Question: I am designing (not programming) a data-series viewer program for medical data, using C#/WPF. There is one main panel which shows the data, with the common mouse pan/zoom functionality (pan with left drag, horizontal zoom with scroll, vertical auto-fit with double click, selection with right drag).
The problem is: I need vertical and horizontal grid with rulers on the top/left, similar to those seen in audio-editing (goldwave, audacity), cartography (gpsTrackmaker) and ilustration (photoshop, inkscape) programs. Besides, these rulers are even configurable in most plotting APIs (Matlab, GNUPlot, Matplotlib) and even office programs (Excel, Calc).
The main requisite, besides being always aligned and scaled to content, is to have an "anti-clutter" algorithm which only draws tick labels with the maximum granularity possible without the labels "hitting" or hiding one another.
Below is an image showing two zoom levels of the same drawing on Inkscape. The first row shows each hundred labels. The second row shows each decade labels.
The question is: "Since this (the auto-resolution of viewing rulers) seems to be a solved problem in many programs, how should I look for / what are the available resouces/tutorials so I can specify and implement such a control that suits my needs?"
I would appreciate any suggestion or example, preferrably in C#, but could be in any language.

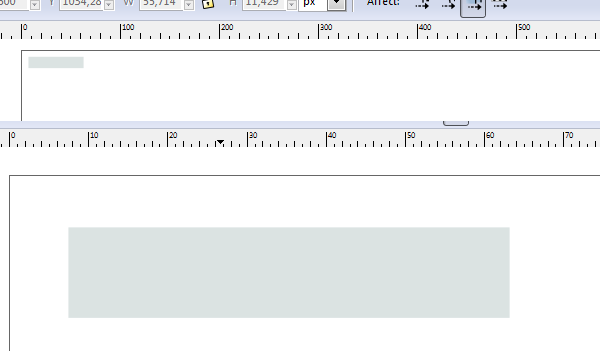
Answer: - - -
'n = W/w' (maximum number of labels you can display)
'x = X*w/W' (minimal range between two labels)
Then you have to round x to some larger, cooler value 1, 2 or 5 in any magnitude.
For example
- 'x=18.4''x1=20'- 'x=539''x1=1000'
'w1 = x1/X*W' (label width, or space between ticks)
'n1 = W/w1' (number of ticks)